Question: I have this form on an XML view.
I simply want to add a form of two formElements:
'''
<f:Form id="FormChange354"
minWidth="1024"
maxContainerCols="2"
editable="true">
<f:layout>
<f:ResponsiveGridLayout
labelSpanL="3"
labelSpanM="3"
emptySpanL="4"
emptySpanM="4"
columnsL="1"
columnsM="1" />
</f:layout>
<f:formContainers>
<f:FormContainer>
<f:formElements>
<f:FormElement label="Codice Articolo">
<f:fields>
<Text xmlns="sap.m" id="idCodArt" text="codice_articolo_prova"/>
</f:fields>
</f:FormElement>
<f:FormElement label="Codice Nome Doganale">
<f:fields>
<Text xmlns="sap.m" id="idCodNomDog" text="codice_doganale_prova"/>
</f:fields>
</f:FormElement>
</f:formElements>
</f:FormContainer>
</f:formContainers>
</f:Form>
'''
Why is the output this...? :/

Is this a problem of the first part of form declaration?
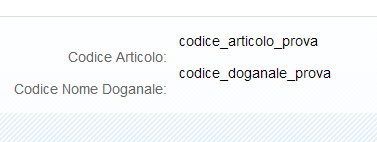
Answer: It's a bug!
Until it is corrected, use an Input and set editable="false".
See here: <URL>